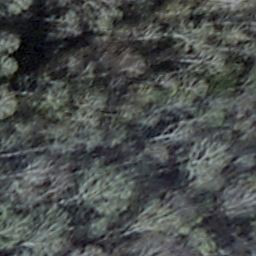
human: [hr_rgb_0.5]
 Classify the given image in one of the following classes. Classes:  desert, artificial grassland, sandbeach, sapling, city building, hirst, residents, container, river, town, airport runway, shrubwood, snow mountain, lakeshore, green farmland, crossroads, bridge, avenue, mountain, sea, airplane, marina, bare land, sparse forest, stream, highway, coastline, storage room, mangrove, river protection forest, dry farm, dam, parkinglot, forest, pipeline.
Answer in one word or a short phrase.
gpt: shrubwood